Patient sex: M
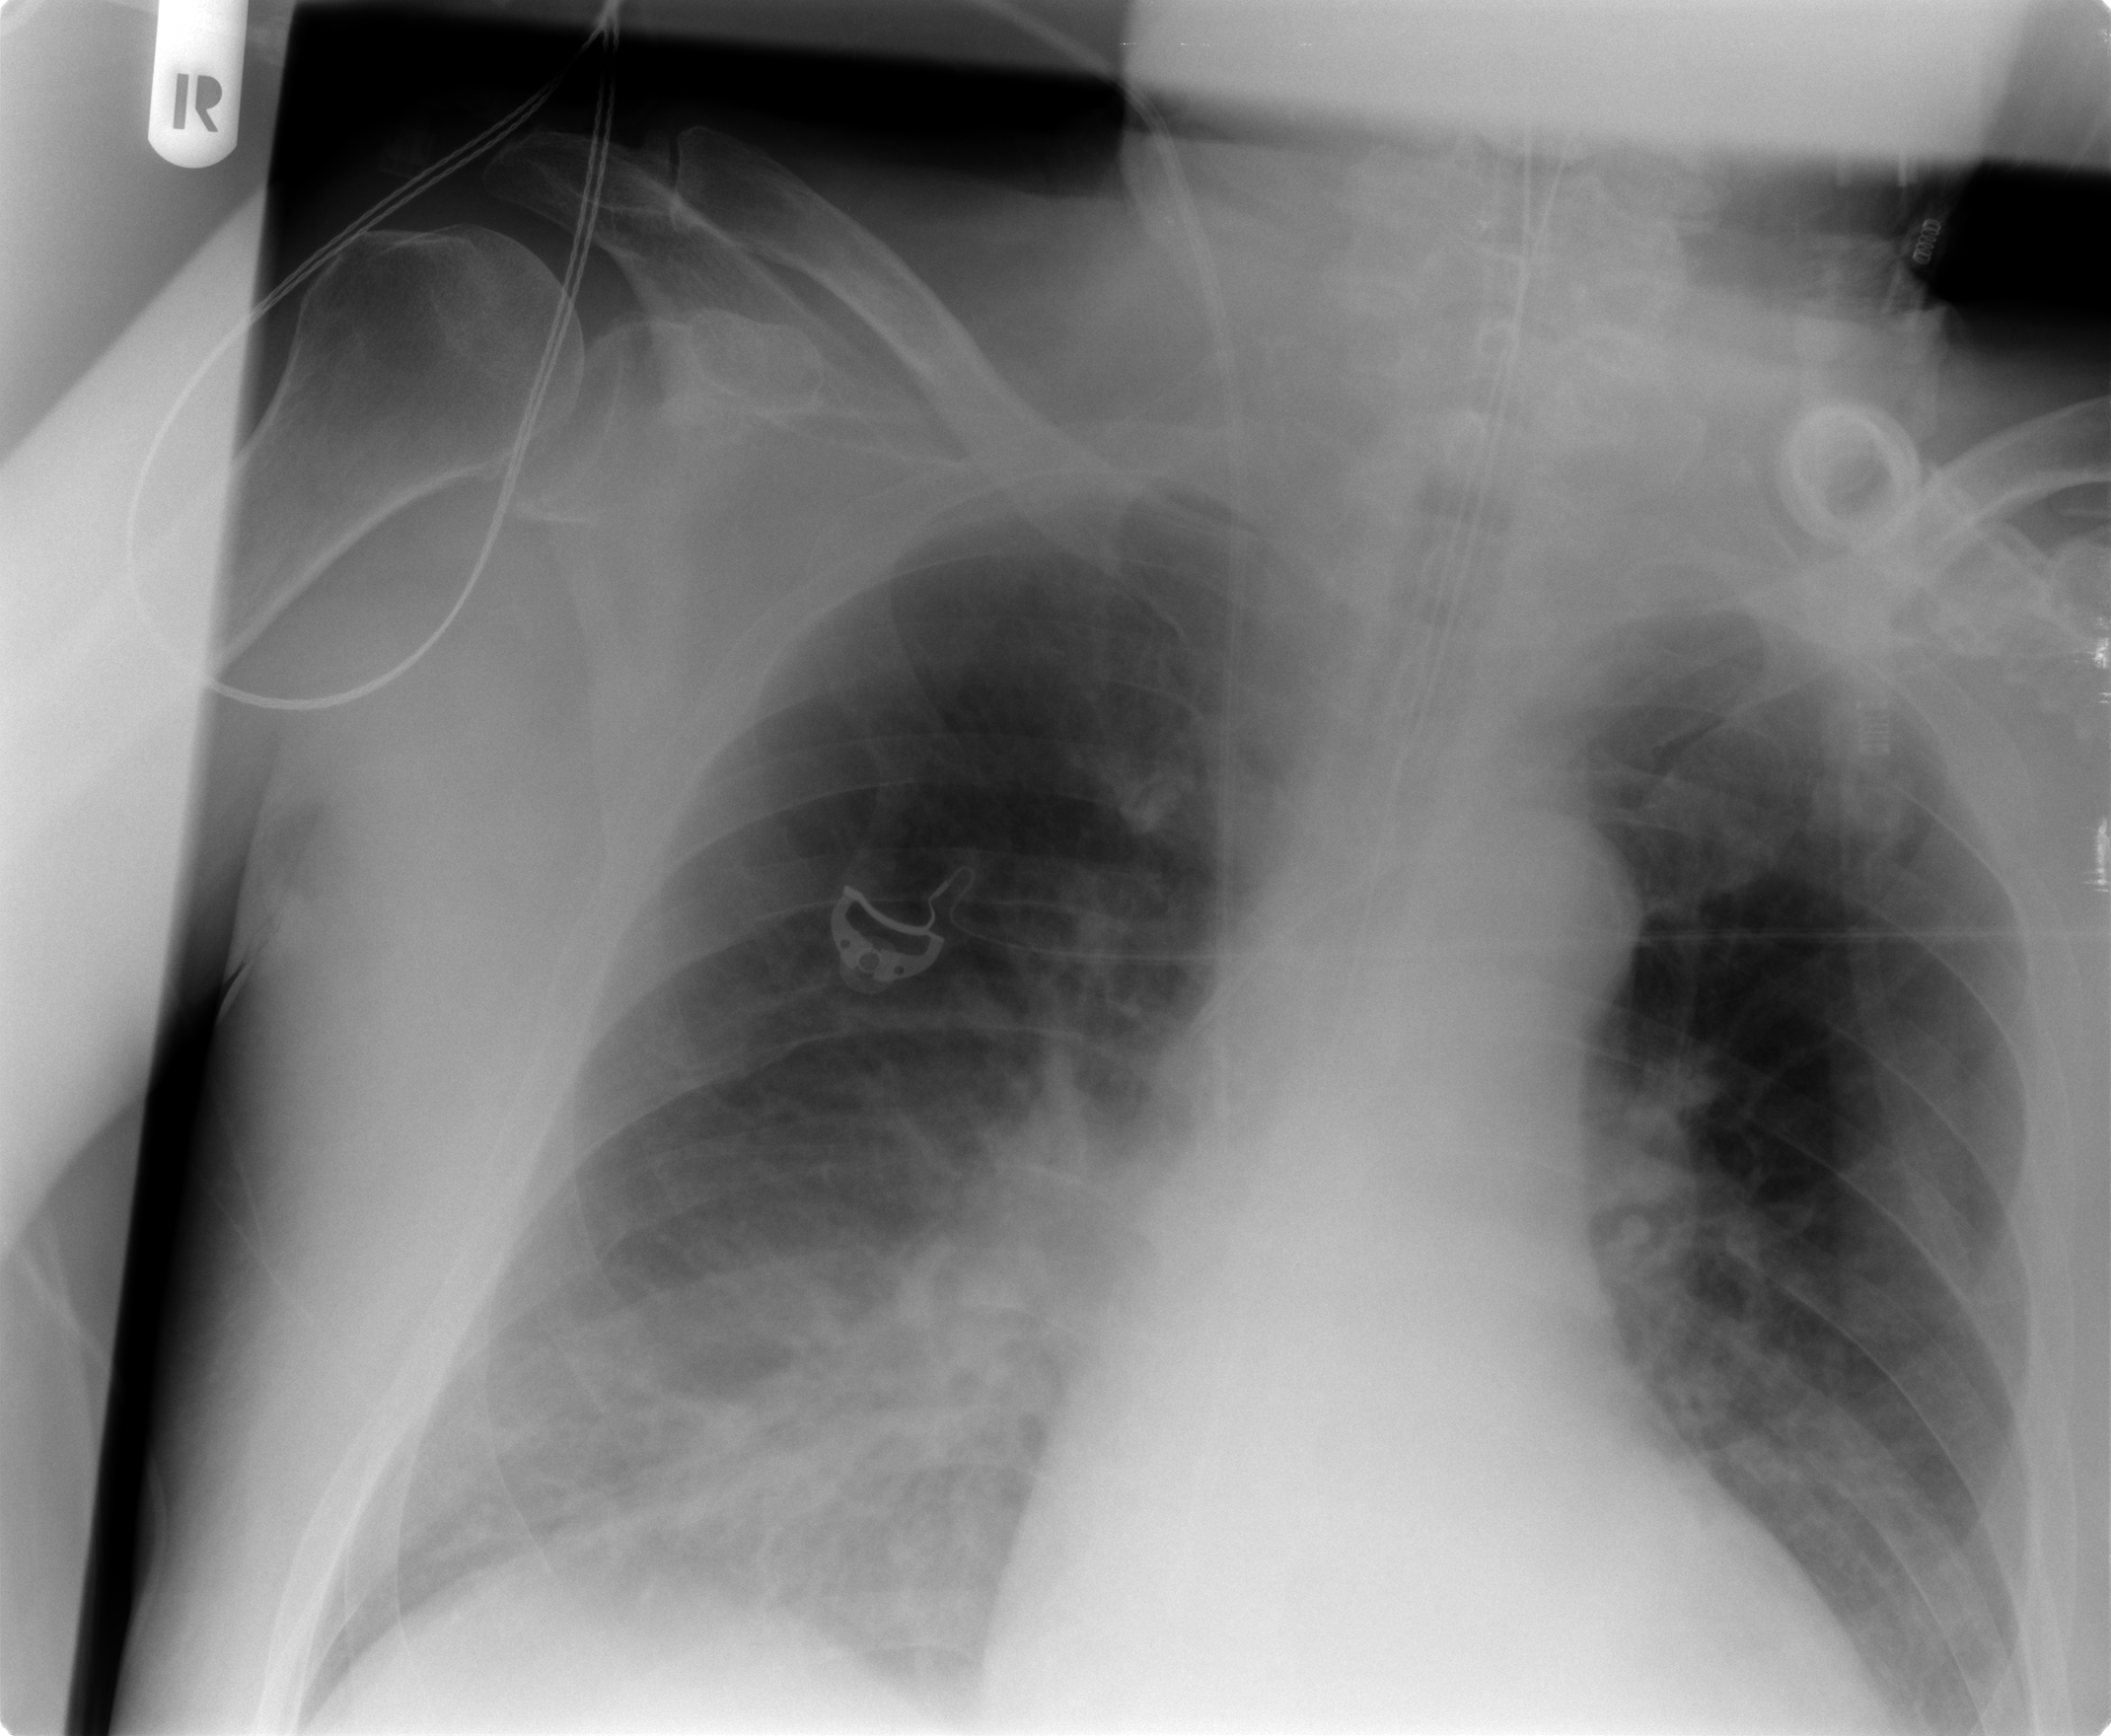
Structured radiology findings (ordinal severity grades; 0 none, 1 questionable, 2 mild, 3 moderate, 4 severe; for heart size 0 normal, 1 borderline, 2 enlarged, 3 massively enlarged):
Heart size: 2
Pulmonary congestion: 2
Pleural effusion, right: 2
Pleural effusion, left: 1
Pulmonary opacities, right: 2
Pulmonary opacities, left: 0
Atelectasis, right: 2
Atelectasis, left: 2